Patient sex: F
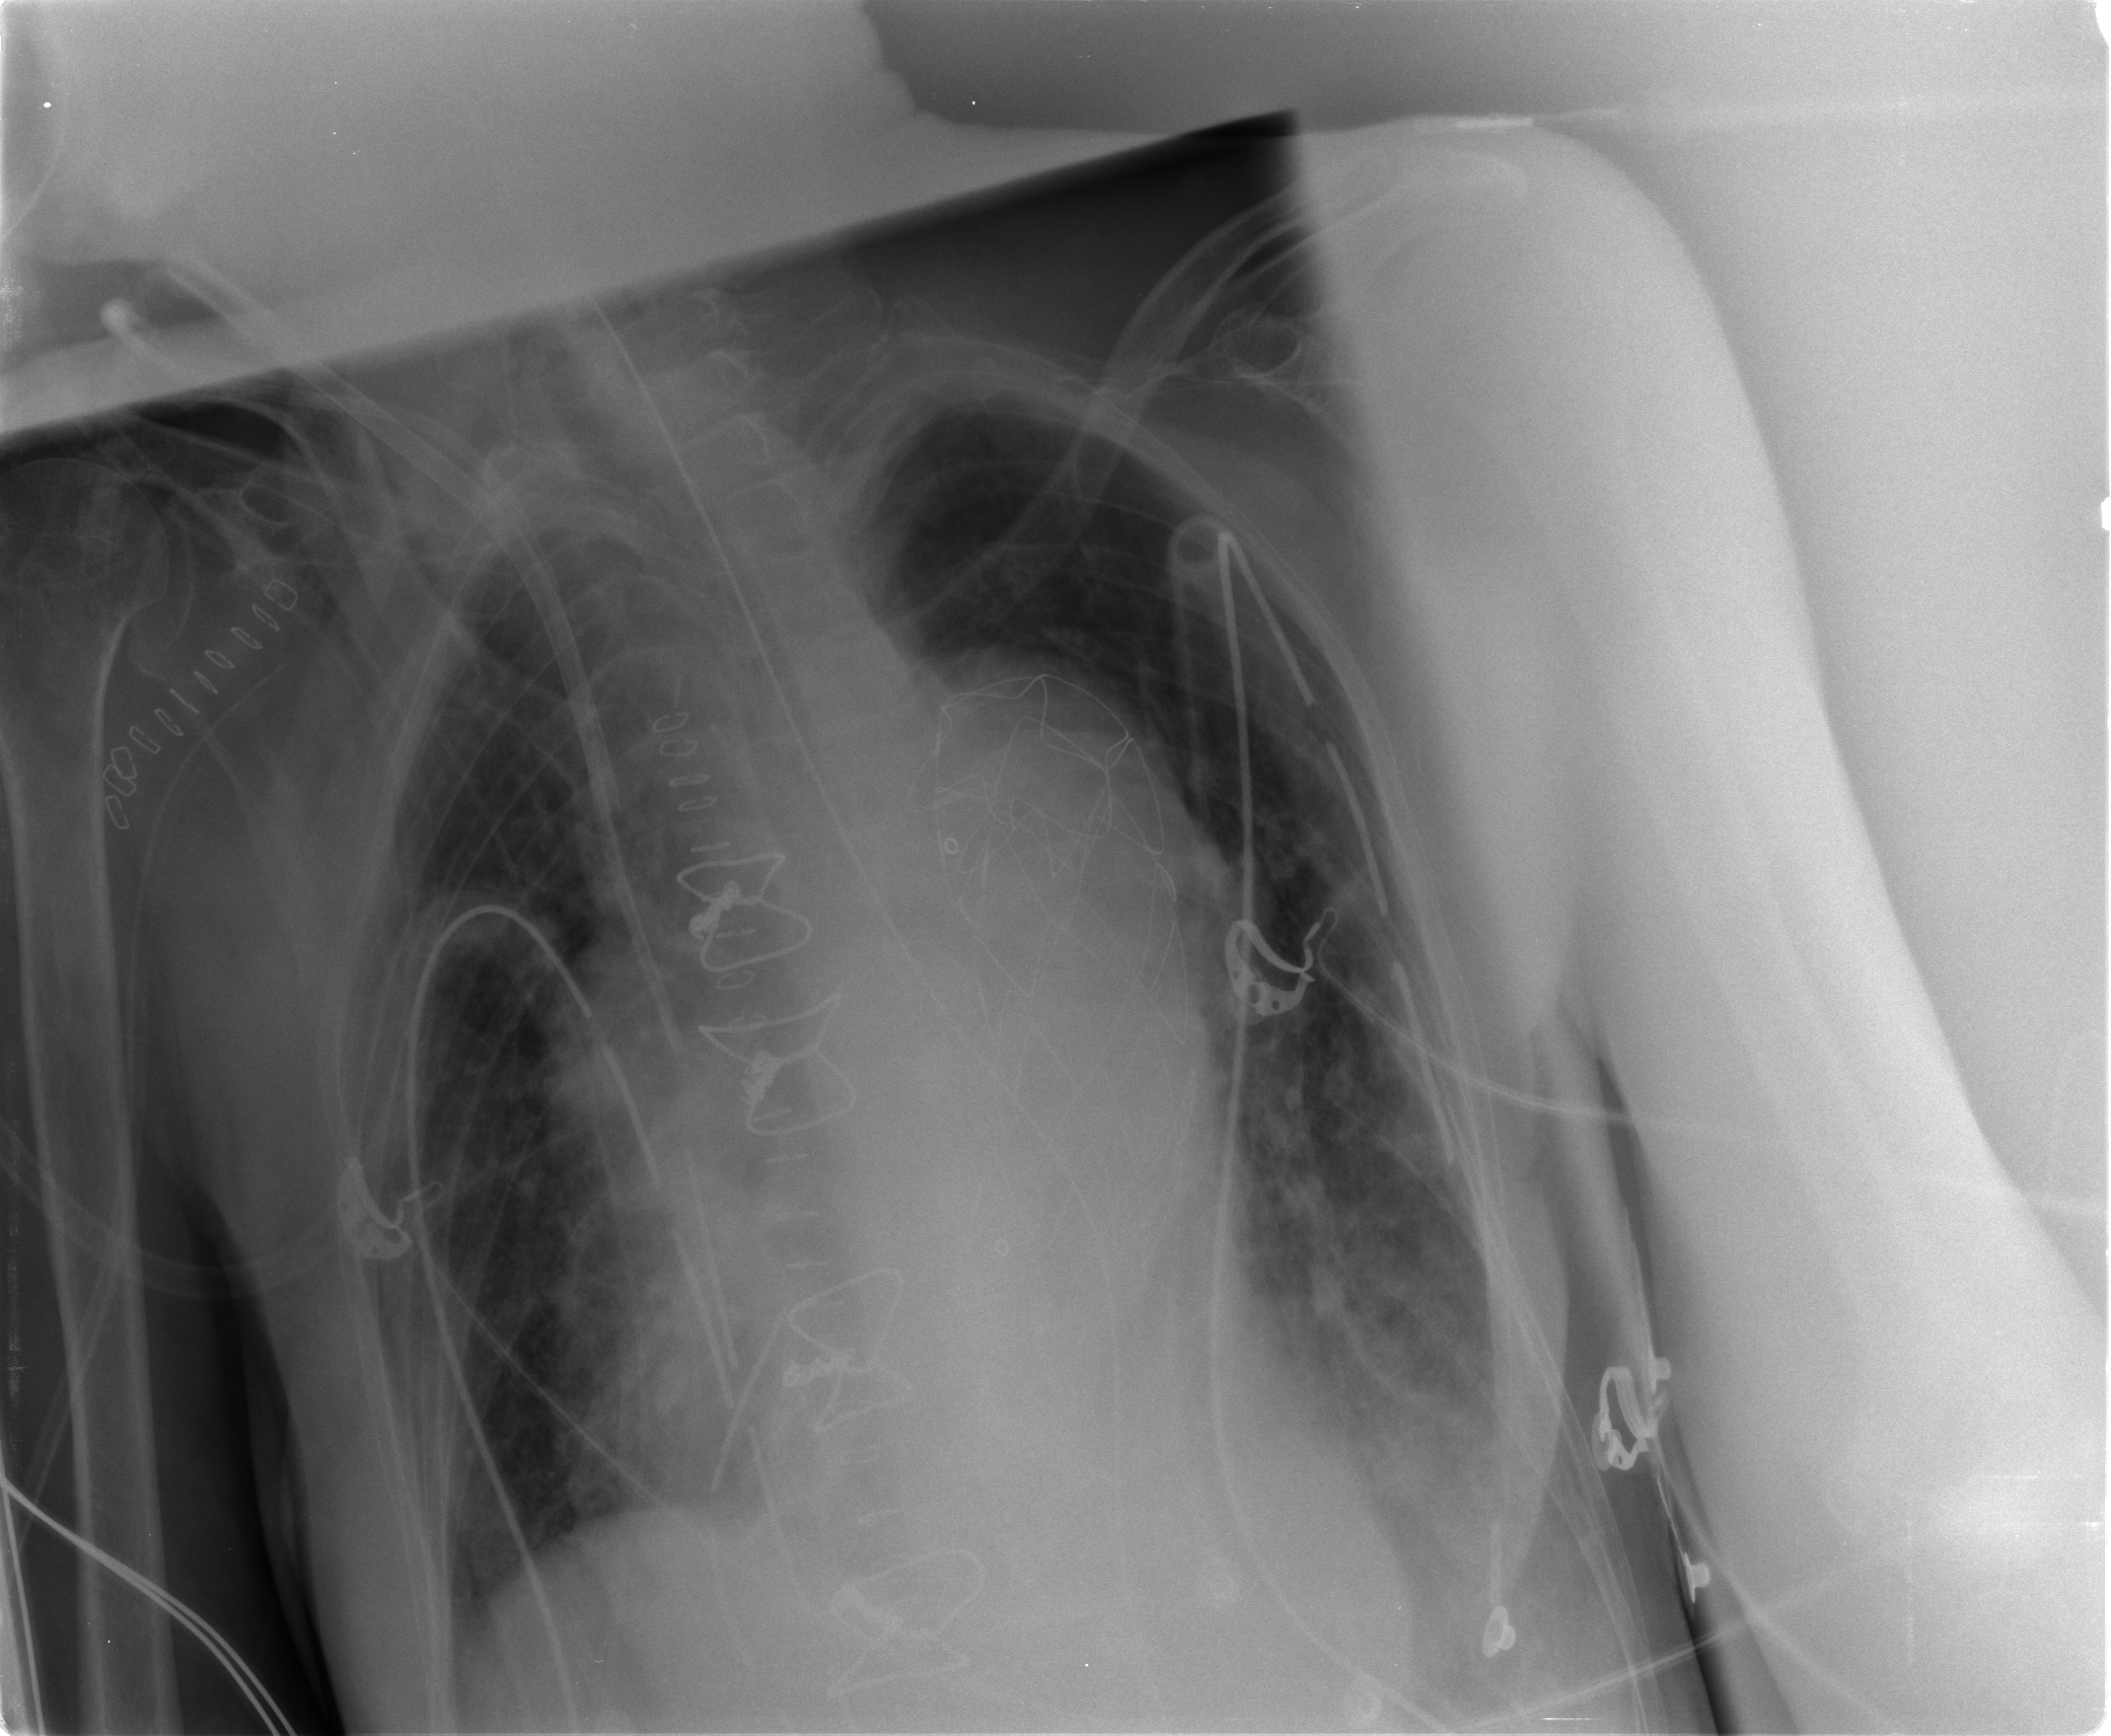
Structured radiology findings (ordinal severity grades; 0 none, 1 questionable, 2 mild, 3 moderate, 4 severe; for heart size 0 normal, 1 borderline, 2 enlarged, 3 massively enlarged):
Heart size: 2
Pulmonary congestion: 2
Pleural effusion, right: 0
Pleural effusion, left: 0
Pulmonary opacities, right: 0
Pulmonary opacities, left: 0
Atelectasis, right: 0
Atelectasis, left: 0